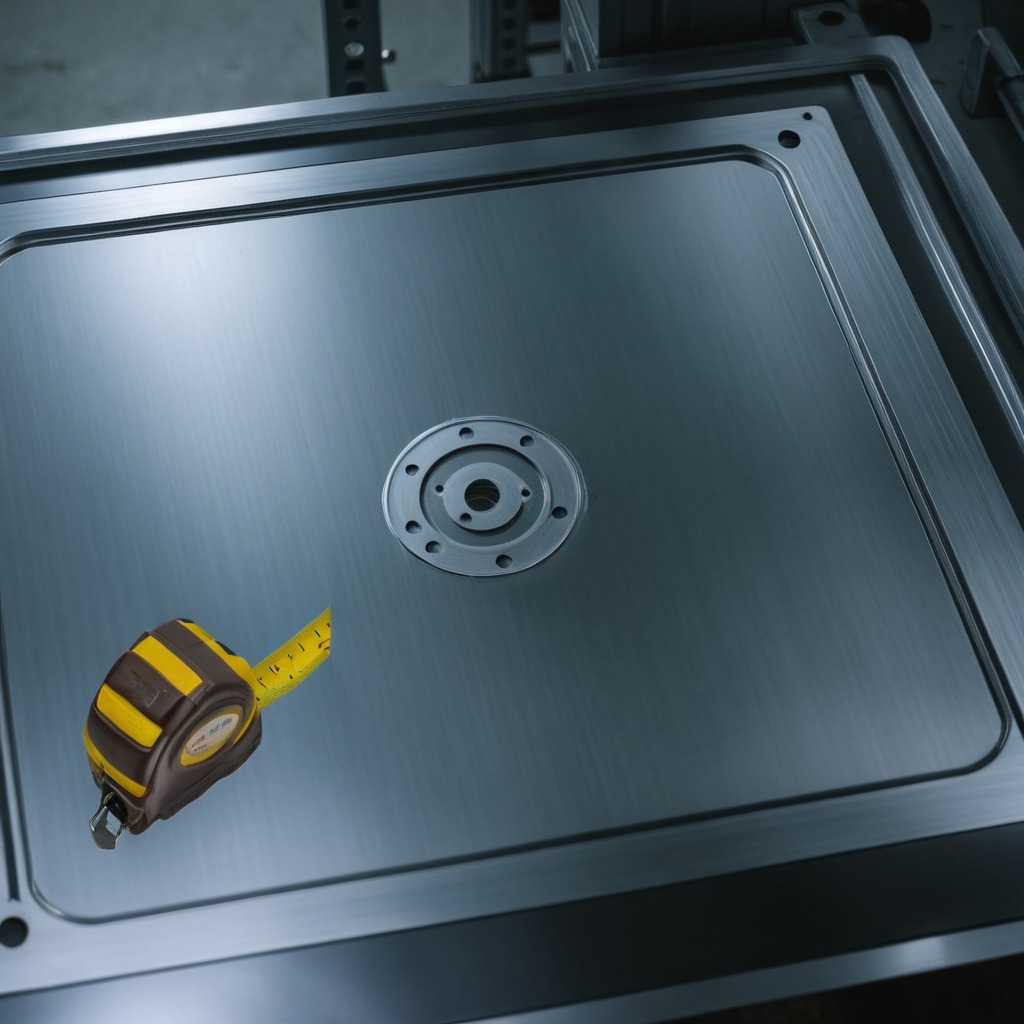
A measuring tape is lying on the metal table.